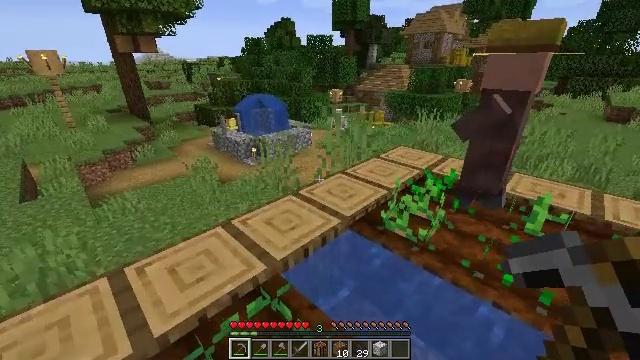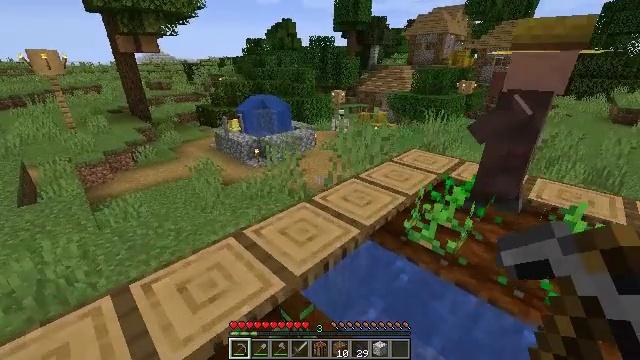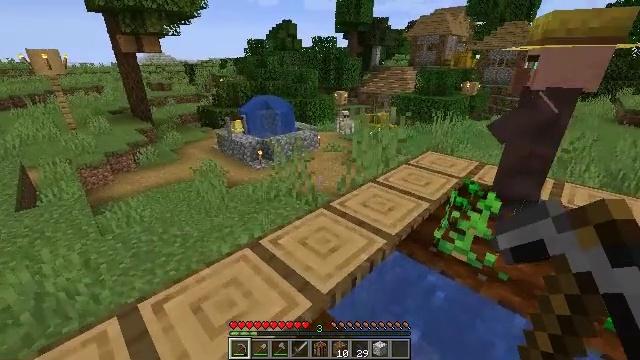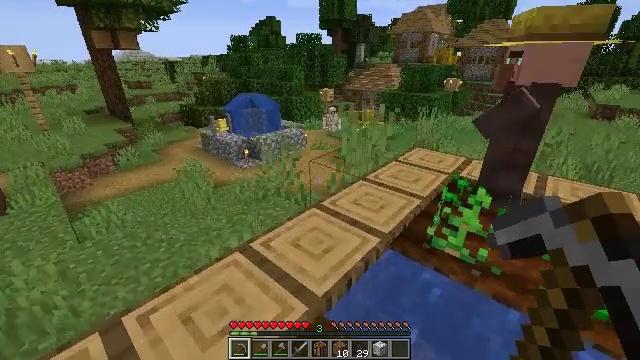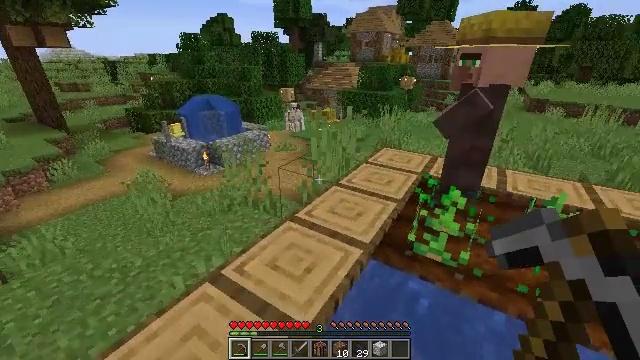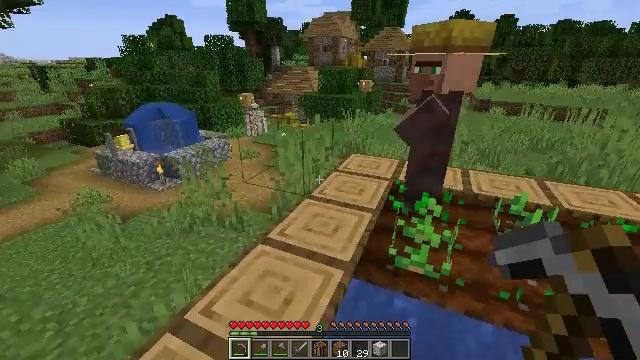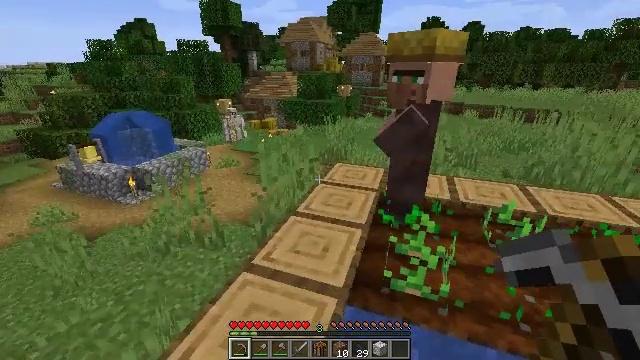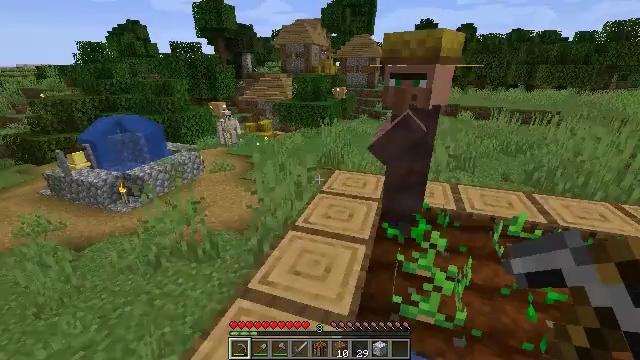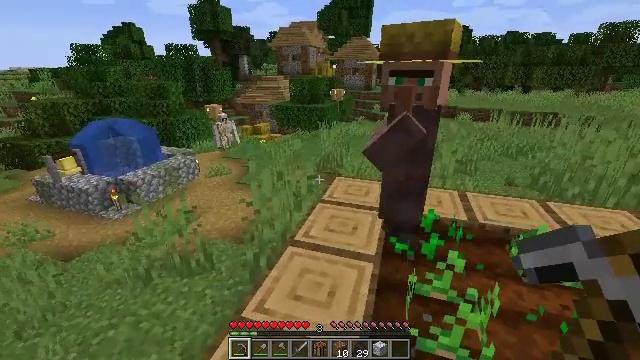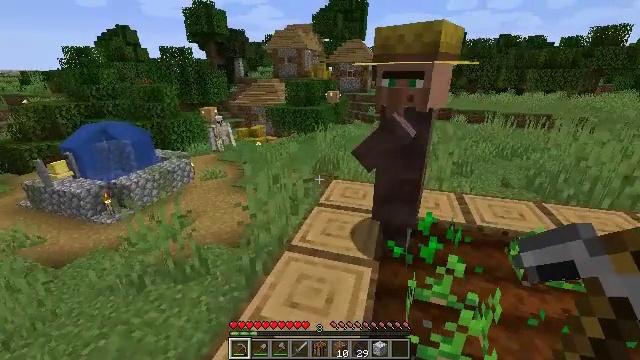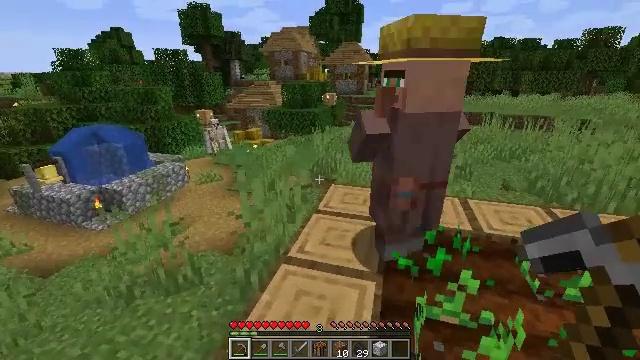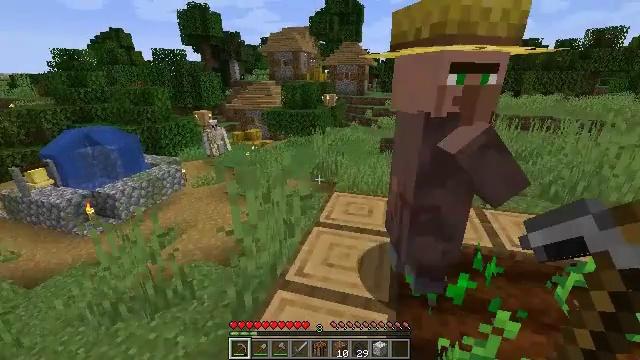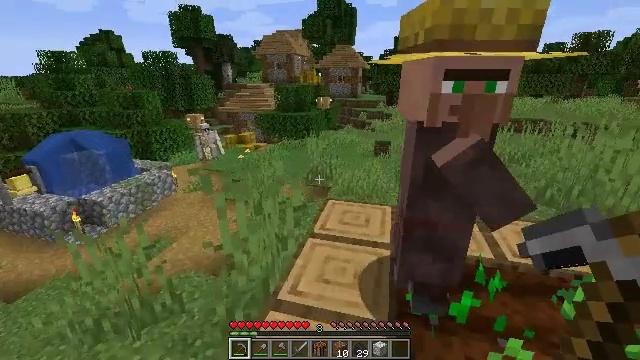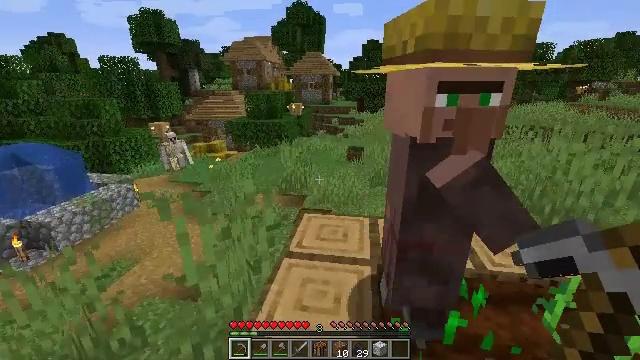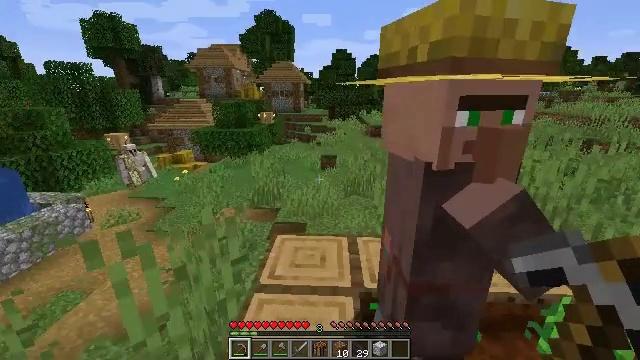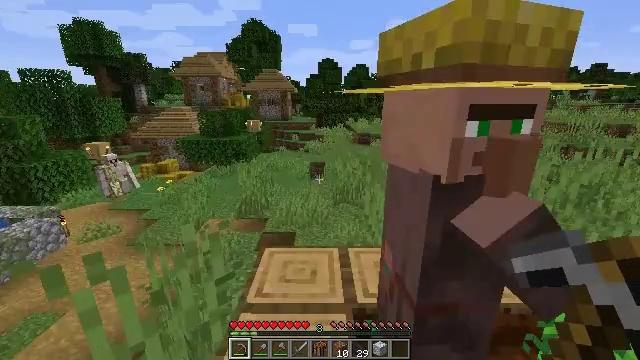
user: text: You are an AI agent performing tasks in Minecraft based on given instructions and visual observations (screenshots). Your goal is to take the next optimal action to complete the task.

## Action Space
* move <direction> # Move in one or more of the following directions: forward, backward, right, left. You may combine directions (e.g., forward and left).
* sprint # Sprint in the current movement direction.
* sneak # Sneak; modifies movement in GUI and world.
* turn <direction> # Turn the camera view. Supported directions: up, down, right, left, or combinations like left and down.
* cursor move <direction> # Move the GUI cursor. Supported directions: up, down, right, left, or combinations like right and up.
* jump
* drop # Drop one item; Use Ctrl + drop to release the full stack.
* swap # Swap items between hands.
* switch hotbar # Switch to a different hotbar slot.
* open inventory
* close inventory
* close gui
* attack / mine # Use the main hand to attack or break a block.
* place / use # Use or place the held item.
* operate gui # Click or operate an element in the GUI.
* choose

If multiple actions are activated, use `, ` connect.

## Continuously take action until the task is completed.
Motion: motion action
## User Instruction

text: Attack the hay block to get hay.
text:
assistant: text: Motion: move forward and move left
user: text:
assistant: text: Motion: move forward and move left
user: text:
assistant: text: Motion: move forward, turn right
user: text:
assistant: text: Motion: move forward, turn right
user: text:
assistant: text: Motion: move forward, turn right
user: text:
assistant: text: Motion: move forward, turn right
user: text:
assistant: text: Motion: move forward, turn right
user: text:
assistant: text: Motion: move forward
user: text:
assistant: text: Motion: move forward
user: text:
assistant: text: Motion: move forward
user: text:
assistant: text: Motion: move forward
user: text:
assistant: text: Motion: move forward, turn right
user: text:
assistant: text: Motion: move forward, turn right and up
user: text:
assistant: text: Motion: move forward, turn right and up
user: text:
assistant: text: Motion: turn right and up
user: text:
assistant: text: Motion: turn right and up
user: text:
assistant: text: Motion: turn right and up
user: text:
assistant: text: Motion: turn right and up
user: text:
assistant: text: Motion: turn right
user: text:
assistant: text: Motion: turn right
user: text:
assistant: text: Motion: turn right
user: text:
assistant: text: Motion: turn right, use / place
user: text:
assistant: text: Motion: use / place
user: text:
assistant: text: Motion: use / place
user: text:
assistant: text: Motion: use / place
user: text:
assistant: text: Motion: use / place
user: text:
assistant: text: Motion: no_op
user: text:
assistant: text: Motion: turn left
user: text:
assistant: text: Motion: turn left
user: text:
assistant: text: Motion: turn left